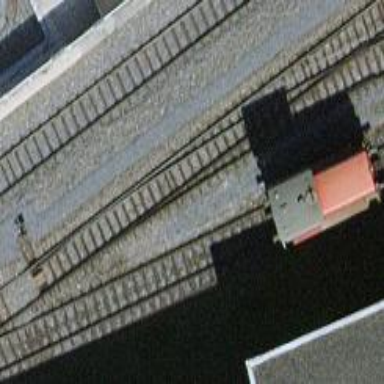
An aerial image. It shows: Single-track spur railway line.